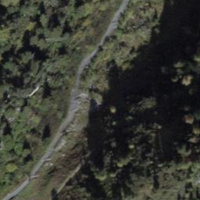
EUNIS habitat code: 43
Species observed at this site:
Saxifraga rotundifolia
Adenostyles alliariae
Alnus alnobetula
Salix appendiculata